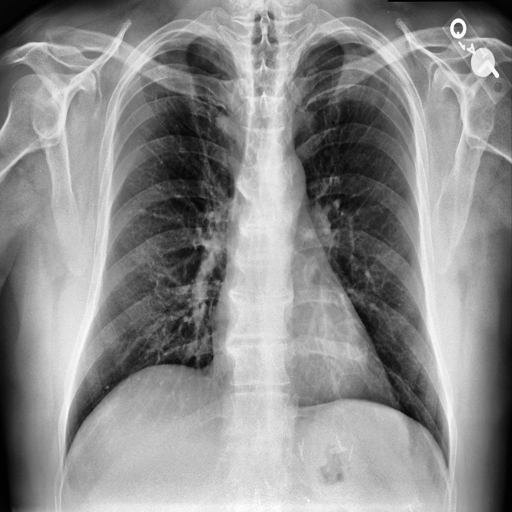
Finding: NORMAL